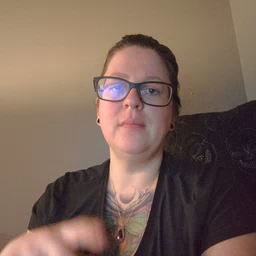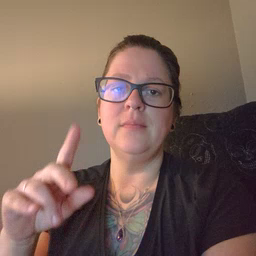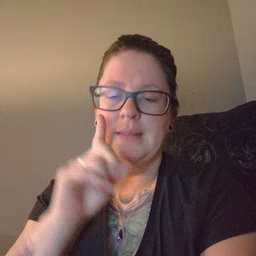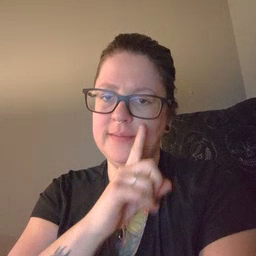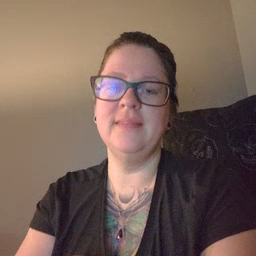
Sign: eye